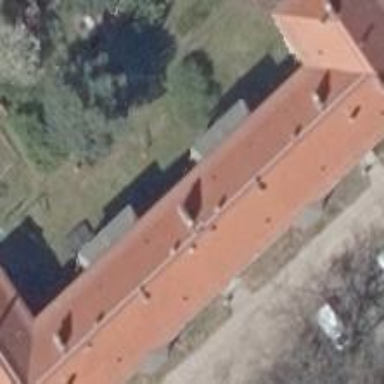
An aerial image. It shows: Historic apartment building with hipped red roof made of roof tiles.